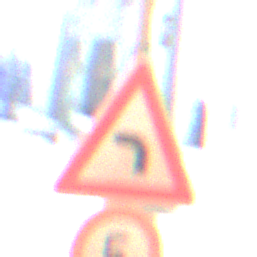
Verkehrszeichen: KurveLinks
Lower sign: Geschwindigkeit5
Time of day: Night
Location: Outdoor (Urban)
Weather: Overcast
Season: Winter
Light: Artificial